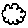
Label: cloud